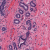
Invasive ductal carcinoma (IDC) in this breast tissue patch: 0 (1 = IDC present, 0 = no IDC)